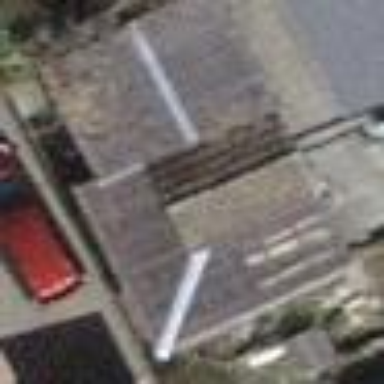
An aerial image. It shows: Garage building.